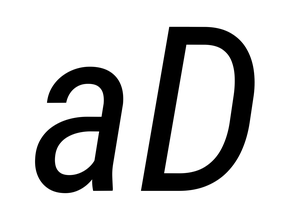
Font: Roboto-Italic_Condensed_Italic